Question: Whenever I attempt to update a plugin or change my configuration for W3 Total Cache, if wordpress creates a new file, it's created with the Read Only attribute. I can upload and delete content without issue. It's just updating a plugin or the w3total cache config. I removed the read only attribute from the w3 total cache config file and the changes are saved successfully, subsequent updates fail because the newly created config file is read only. I've confirmed it's PHP-CGI that's changing the attribute, because on the successful config update I see PHP-CGI changing the attribute. I've tried every combination of permissions / ownership I could think of. Including using AppPool identities and "Connect As", running as administrators and non-admins. I'm just not sure why the read only attribute is getting set.
If I create a text file via PHP myself, the read only attribute isn't applied. I'm on PHP 5.5.12, I even tried upgrading to the latest.

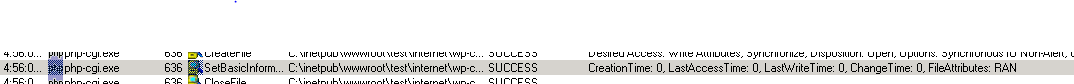
Answer: I figured out the issue, my site had the following in wp-config.php. Also WP-config.php had to be placed at the site root
'''
define('FS_CHMOD_DIR', true );
define('FS_CHMOD_FILE', true );
define('FS_METHOD', 'direct');
'''
Removing the above resolved the issue.